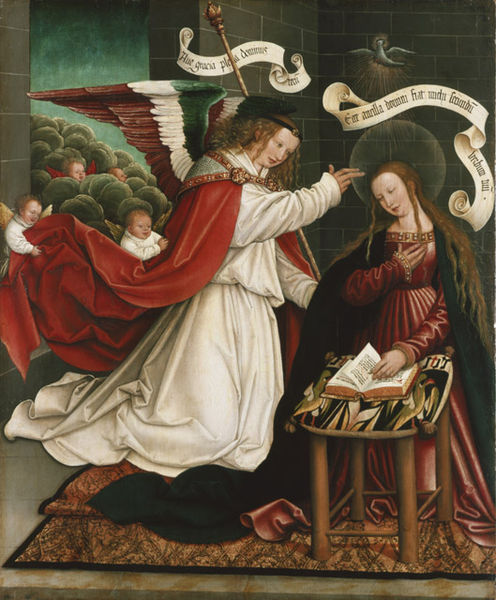
Titel: Verkündigung an Maria
Künstler: Bernhard Strigel
Standort: Karlsruhe
Institution: Staatliche Kunsthalle Karlsruhe
Schlagwörter: adler, blau, flügel, gemälde, mann, umhang, vogel, weiß, wolken, bäume, grün, menschen, bunt, fenster, finger, frau, geste, haar, holz, kleid, raum, stuhl, tisch, tür, gebäude, haus, rot, muster, teppich, blond, wand, band, bibel, falten, kleidung, steine, taube, innenraum, öl, büsche, kirche, gewand, gold, haare, mantel, kind, locken, rosa, kinder, engel, putte, putto, schleppe, farbig, schrift, italien, stab, mauer, naiv, hocker, schemel, tricolore, kissen, lesen, ornamente, tor, buch, glaube, religion, strahlen, schweben, jungfrau, text, knien, fliegend, wei0, worte, beten, gebet, weißes gewand, frieden, heiligenschein, nimbus, jesus, christlich, knieend, mittelalter, segen, segnen, segnung, heiliger, schriftrolle, herz, heilige, heiligtum, kirchlich, heilig, putten, maria, aufgeschlagen, gloriole, erzengel, putti, tempera, christentum, kontemplation, ornat, zepter, testament, verkündigung, banderole, geist, latein, spruchband, schriftband, halo, segensgestus, heiliger geist, gabriel, heiligendarstellung, verkündung, nimus, heerscharen, spruchbänder, empfängnis, strahlem, emgel, heilige geist, heilige maria, engel gabriel, hl. geist, raphael, verkündigungsengel, eilig, lengel, gebriel, oh, kleine kinder, ib, einwilligung, gmeälde, maria buch tische, segnund, gesgnung, religiös nationalistischer kitsch, spruchbanf